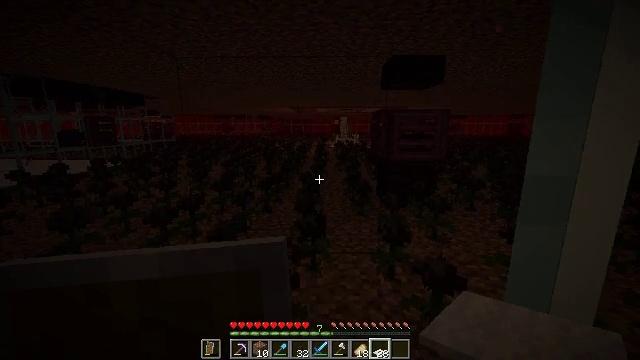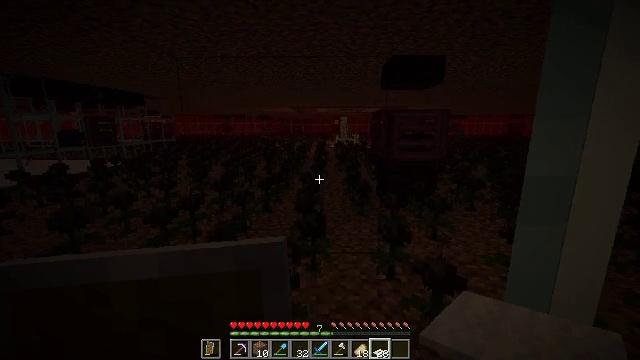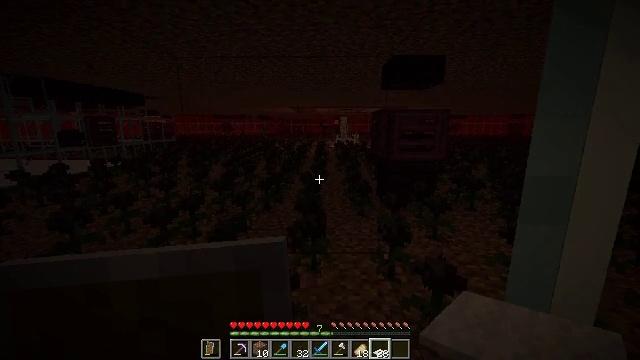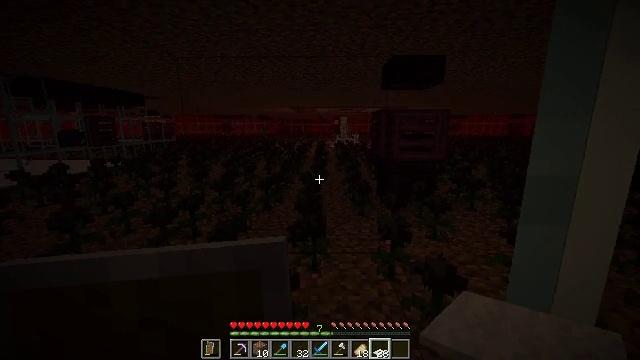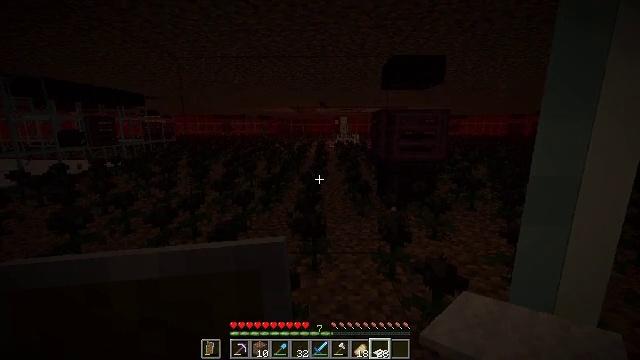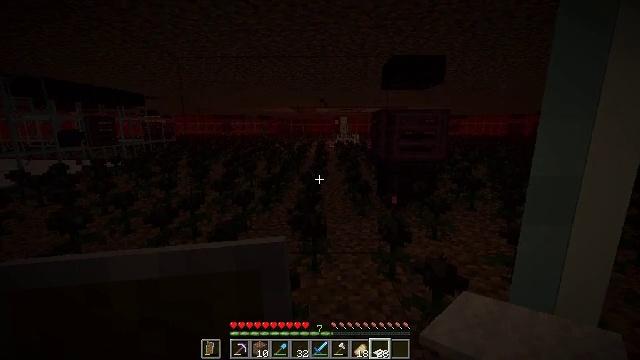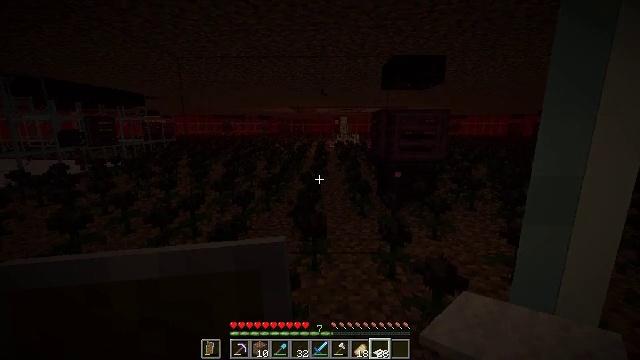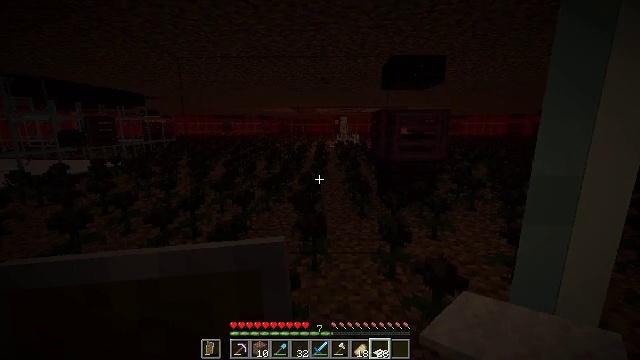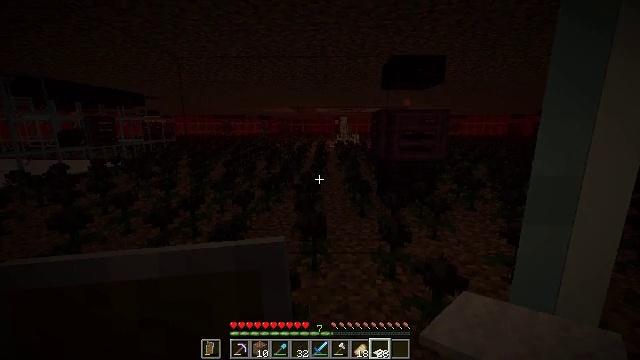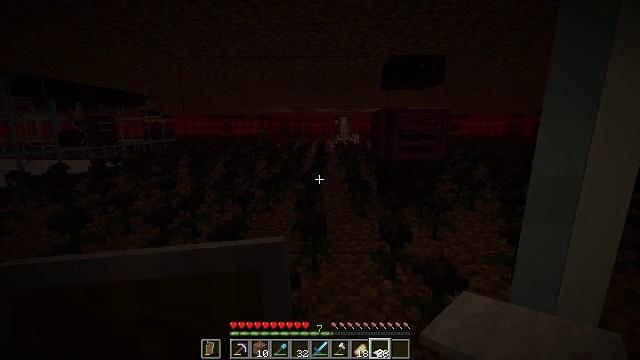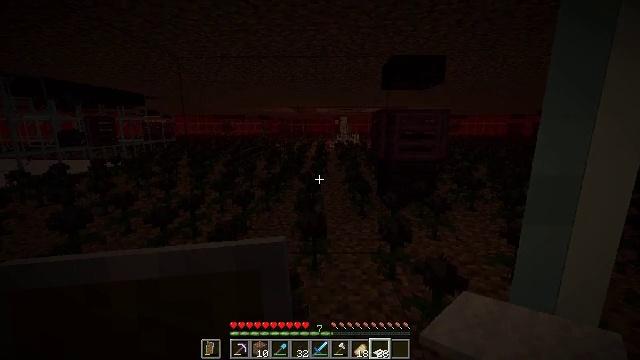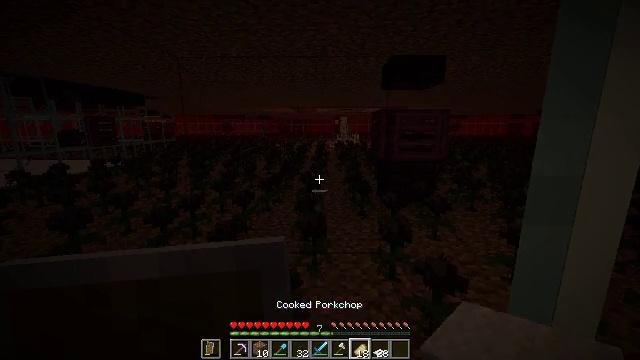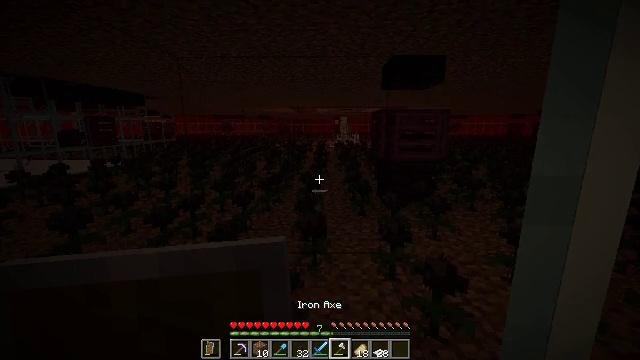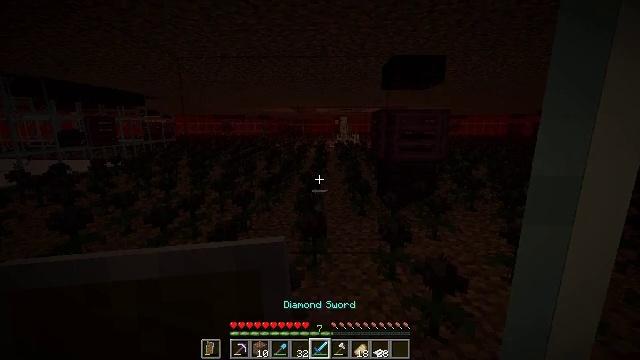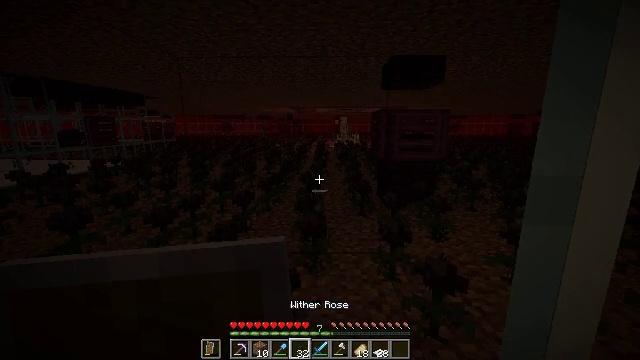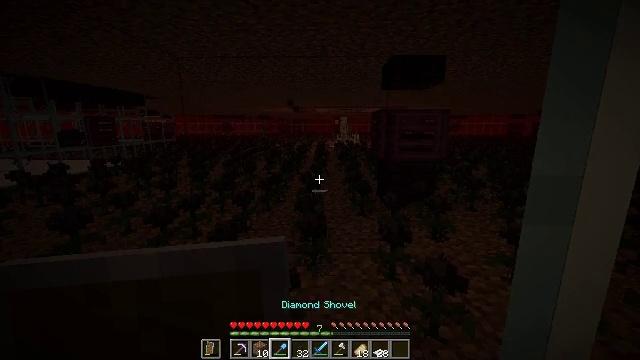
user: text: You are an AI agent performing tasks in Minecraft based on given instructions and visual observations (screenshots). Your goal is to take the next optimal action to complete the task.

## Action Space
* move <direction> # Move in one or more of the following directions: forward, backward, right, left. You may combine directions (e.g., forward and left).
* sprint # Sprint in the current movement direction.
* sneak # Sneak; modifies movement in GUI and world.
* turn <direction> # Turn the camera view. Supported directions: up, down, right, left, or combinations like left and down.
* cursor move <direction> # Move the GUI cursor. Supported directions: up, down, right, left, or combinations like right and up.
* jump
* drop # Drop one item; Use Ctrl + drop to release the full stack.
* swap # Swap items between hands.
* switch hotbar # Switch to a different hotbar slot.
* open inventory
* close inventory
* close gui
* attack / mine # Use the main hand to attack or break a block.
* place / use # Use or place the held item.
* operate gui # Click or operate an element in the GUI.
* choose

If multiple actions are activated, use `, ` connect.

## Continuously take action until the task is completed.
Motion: motion action
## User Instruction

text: Mine the glass to clear the view.
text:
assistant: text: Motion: no_op
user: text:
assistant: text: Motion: move forward
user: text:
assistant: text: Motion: move forward
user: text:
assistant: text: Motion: move forward
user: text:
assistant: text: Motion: move forward
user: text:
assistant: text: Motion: no_op
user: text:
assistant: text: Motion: no_op
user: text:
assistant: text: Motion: no_op
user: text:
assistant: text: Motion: no_op
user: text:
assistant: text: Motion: no_op
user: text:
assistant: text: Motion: no_op
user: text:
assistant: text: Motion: no_op
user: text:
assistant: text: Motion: no_op
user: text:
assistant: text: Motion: no_op
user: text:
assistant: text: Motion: no_op
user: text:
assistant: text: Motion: no_op
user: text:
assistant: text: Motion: no_op
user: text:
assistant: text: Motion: no_op
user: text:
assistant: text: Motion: no_op
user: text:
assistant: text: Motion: no_op
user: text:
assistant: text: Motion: no_op
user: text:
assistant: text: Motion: no_op
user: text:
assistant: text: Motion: no_op
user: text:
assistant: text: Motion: no_op
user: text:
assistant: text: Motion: move forward, turn left and down
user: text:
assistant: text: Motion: move forward, turn left and down
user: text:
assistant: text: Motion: move forward, turn left and down
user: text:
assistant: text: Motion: move forward, turn down
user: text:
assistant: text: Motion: turn down
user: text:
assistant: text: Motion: no_op